Field crop: tomato
Growth stage: 1
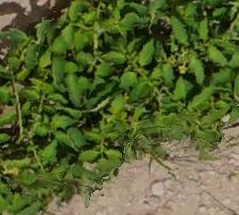
Species: tomato